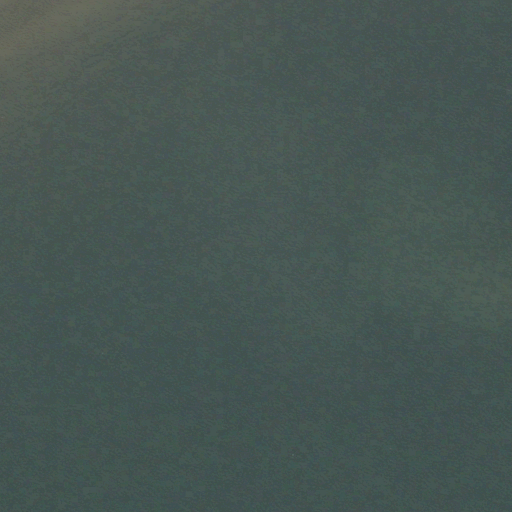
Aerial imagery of island in Mississippi named Grande Batture Islands containing open water and herbaceous wetlands